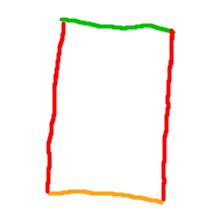
Shape: rectangle